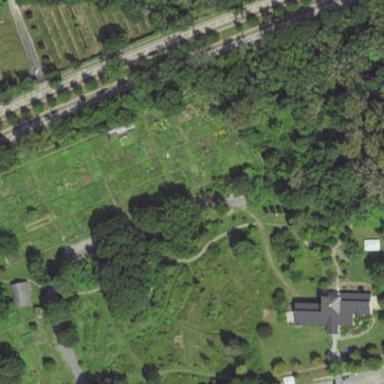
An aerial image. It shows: Area designated for allotments.